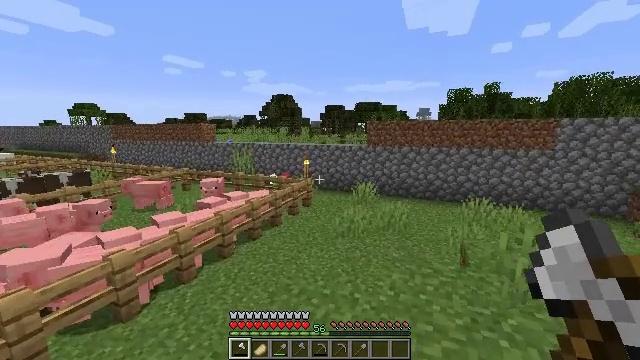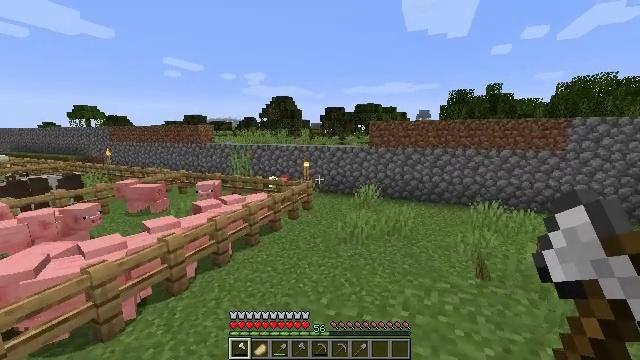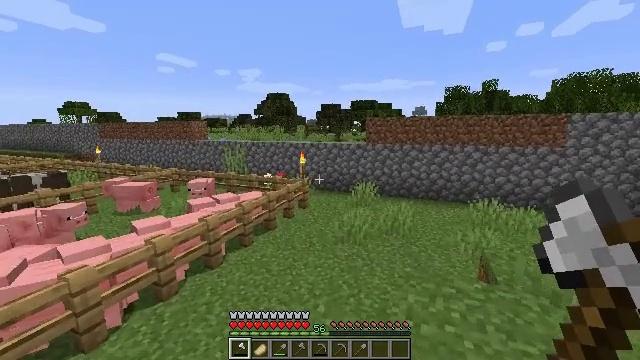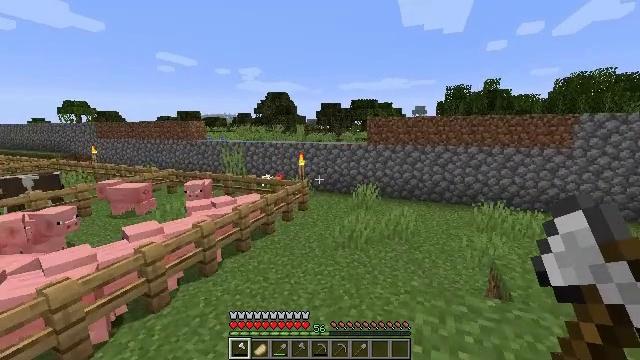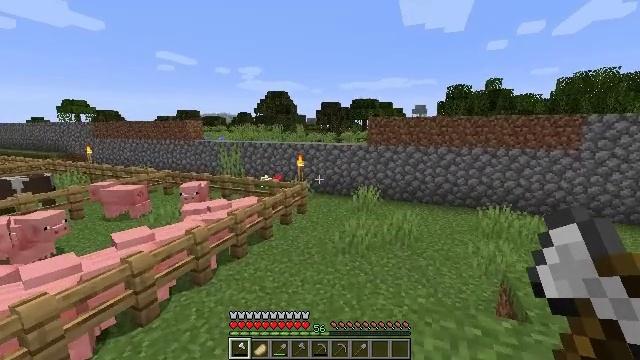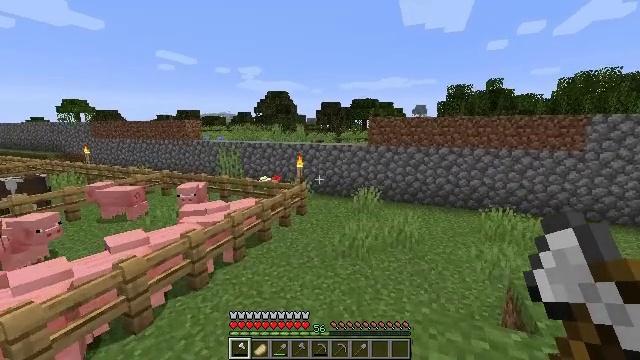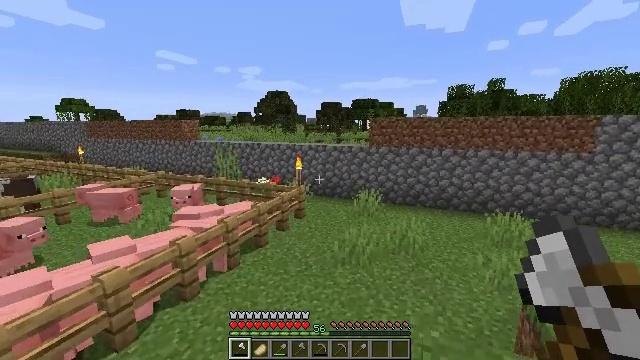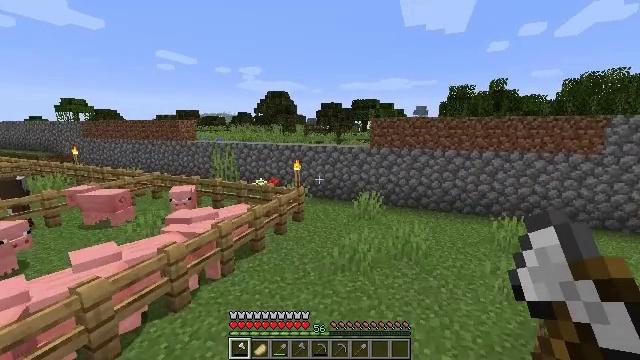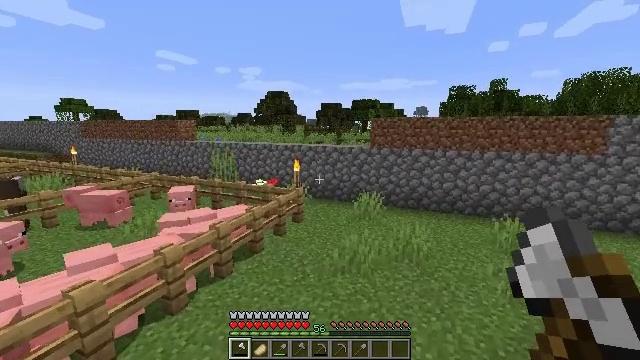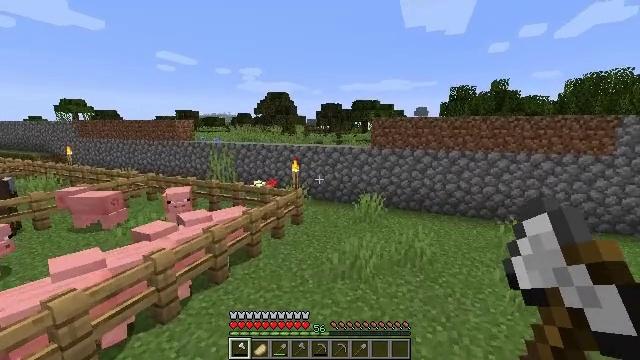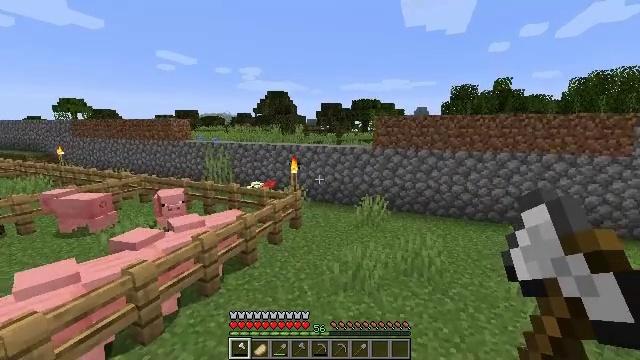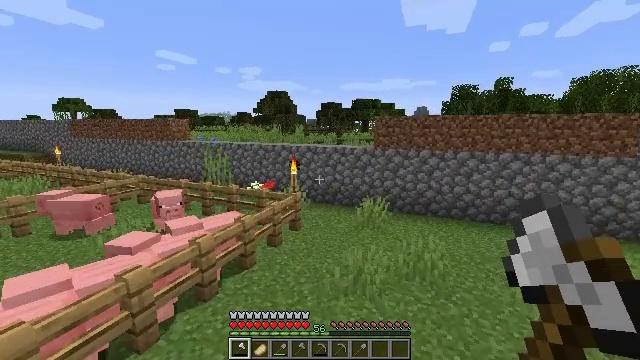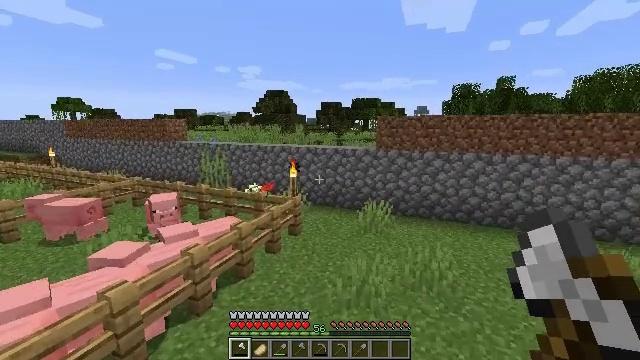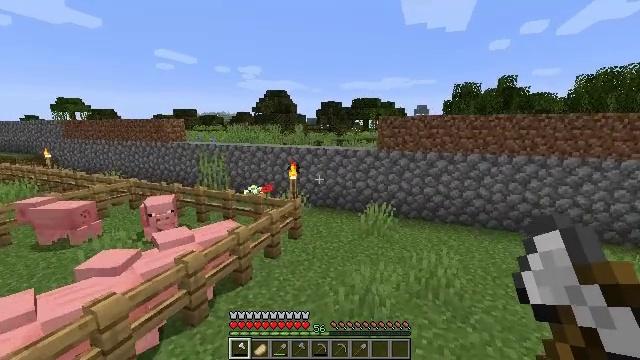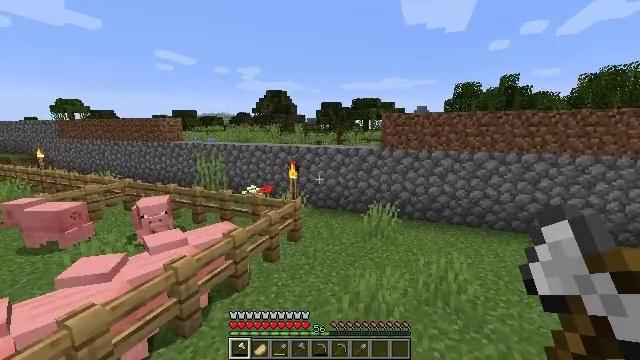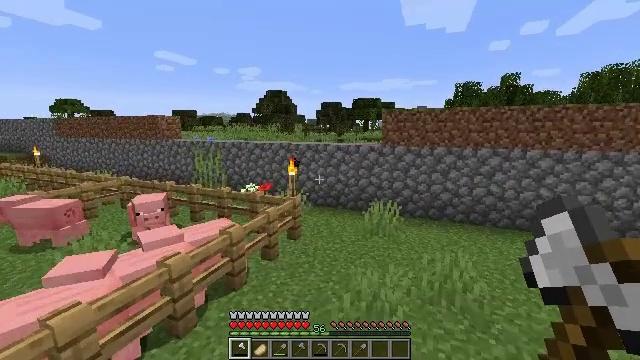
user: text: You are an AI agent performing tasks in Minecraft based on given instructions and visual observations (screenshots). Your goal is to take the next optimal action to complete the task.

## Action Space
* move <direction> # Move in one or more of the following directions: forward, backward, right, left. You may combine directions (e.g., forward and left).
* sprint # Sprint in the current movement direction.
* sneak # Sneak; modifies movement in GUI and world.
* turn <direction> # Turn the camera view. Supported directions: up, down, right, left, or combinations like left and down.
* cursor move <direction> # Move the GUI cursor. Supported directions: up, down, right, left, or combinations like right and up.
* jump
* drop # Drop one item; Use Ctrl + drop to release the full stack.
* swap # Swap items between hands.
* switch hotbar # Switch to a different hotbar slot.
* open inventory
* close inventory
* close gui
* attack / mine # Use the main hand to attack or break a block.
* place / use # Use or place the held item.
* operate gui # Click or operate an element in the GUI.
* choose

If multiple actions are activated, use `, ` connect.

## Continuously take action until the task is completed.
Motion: motion action
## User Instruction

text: Break the clay block to collect it.
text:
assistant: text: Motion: move forward
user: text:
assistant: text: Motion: move forward
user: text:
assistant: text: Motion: move forward
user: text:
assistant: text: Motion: move forward
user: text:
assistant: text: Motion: move forward
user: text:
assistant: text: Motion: move forward
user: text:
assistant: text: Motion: move forward
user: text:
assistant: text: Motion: move forward
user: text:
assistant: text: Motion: move forward
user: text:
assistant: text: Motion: move forward
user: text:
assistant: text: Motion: move forward
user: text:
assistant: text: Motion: move forward
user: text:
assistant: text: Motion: move forward
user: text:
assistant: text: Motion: move forward
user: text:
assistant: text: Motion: move forward
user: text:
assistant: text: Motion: move forward
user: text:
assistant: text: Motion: move forward
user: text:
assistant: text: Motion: move forward, turn left
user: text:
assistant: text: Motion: move forward
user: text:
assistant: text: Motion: move forward
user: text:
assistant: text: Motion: move forward
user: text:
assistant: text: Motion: move forward
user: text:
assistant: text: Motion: move forward
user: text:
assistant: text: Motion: move forward
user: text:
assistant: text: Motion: move forward and move right
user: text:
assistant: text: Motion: move forward and move right, turn left
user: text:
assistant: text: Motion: move forward and move right, turn left
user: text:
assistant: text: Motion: move forward and move right, turn left
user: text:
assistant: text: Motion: move forward and move right, turn left
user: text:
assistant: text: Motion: move forward and move right